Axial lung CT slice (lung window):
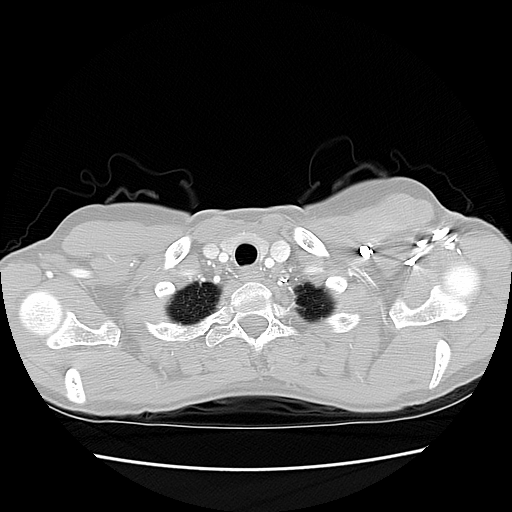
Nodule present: no